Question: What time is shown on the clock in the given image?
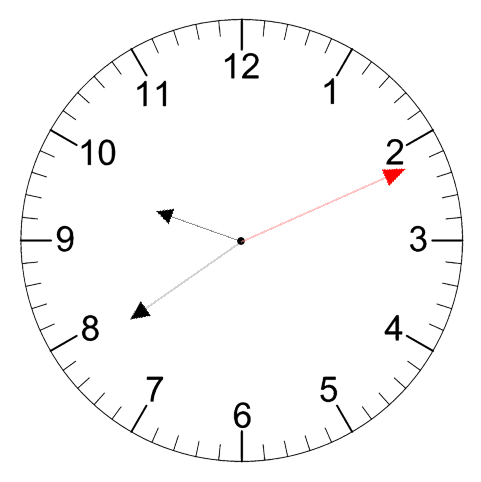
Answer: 09:39:11